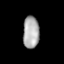
Tissue: lung
Cell type: Epithelial cells
Senescence score: 0.1559
Nuclear area (px): 507
Mean DAPI intensity: 172.105